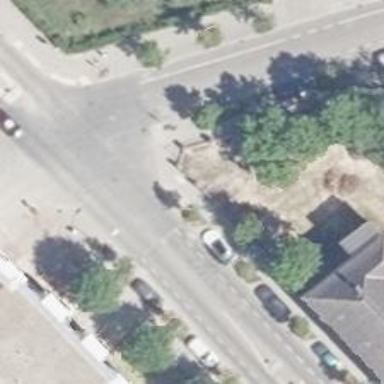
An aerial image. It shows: Secondary road with asphalt surface and sidewalks on both sides. There is lane for cyclists on both sides of the road.